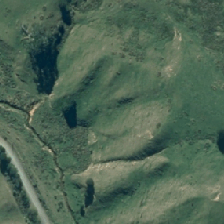
Land cover: indigenous_forest